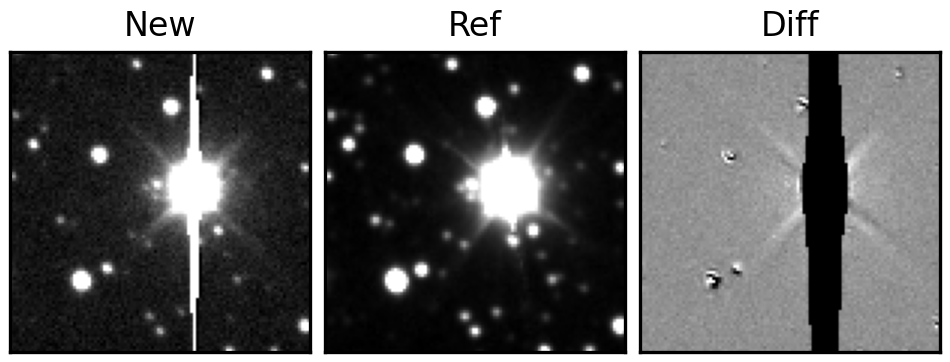
Label: bogus